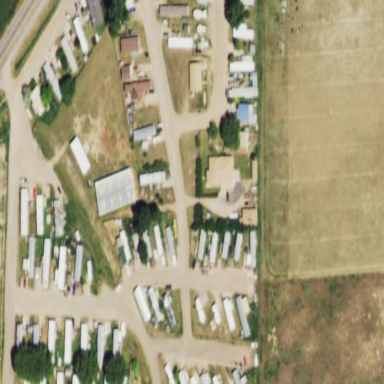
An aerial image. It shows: Residential area with mobile homes.